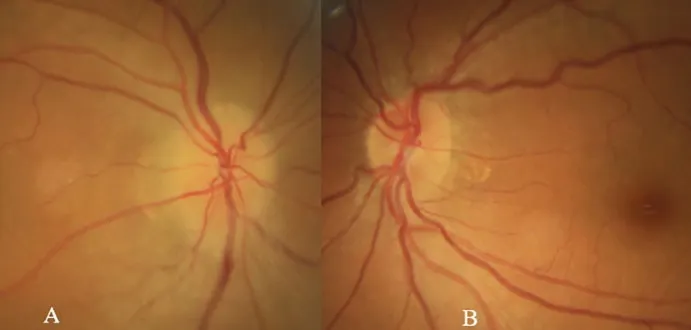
Fundus photographs showed swollen optic disc in the right eye.
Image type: ophthalmic_imaging (fundus_photograph)